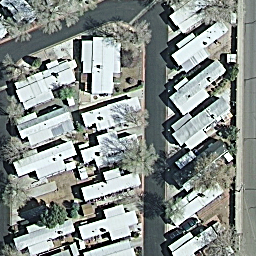
Label: residential